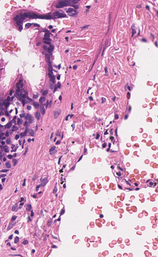
Tumor epithelial tissue: no
Tumor-associated stroma tissue: no
Normal tissue: yes